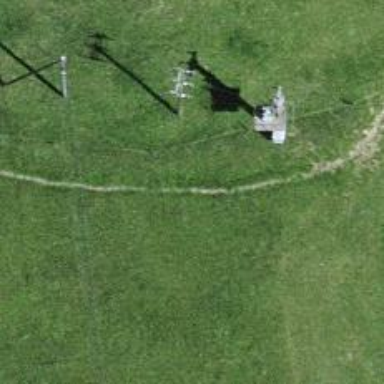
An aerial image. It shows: Minor power line.